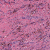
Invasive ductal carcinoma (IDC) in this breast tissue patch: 0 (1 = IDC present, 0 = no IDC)